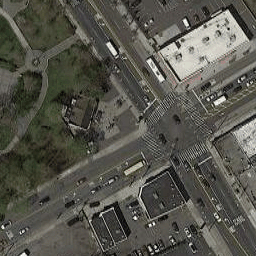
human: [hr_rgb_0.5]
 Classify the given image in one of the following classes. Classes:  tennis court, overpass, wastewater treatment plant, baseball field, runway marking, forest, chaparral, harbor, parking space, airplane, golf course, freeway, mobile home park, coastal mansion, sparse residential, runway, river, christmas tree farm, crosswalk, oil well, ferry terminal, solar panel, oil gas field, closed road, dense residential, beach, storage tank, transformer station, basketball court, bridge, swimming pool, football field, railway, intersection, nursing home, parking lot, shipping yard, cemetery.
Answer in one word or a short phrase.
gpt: intersection